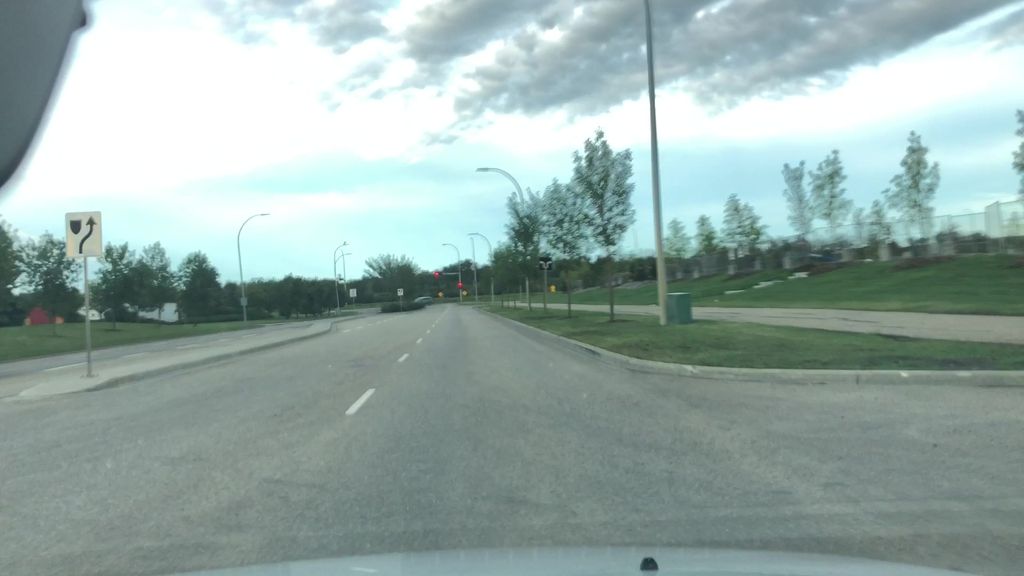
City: edmonton